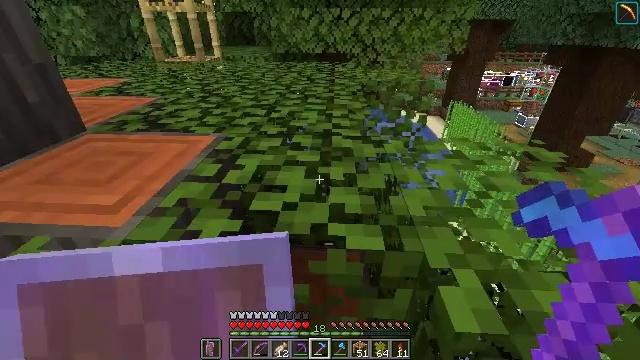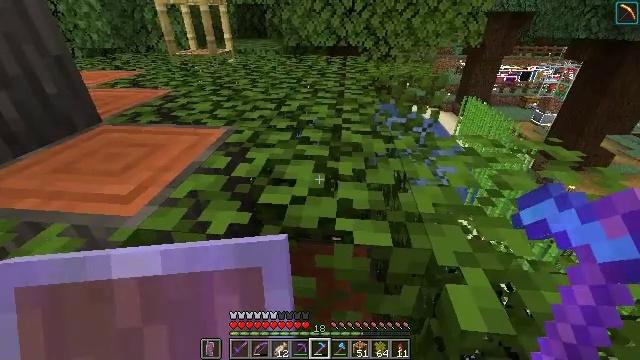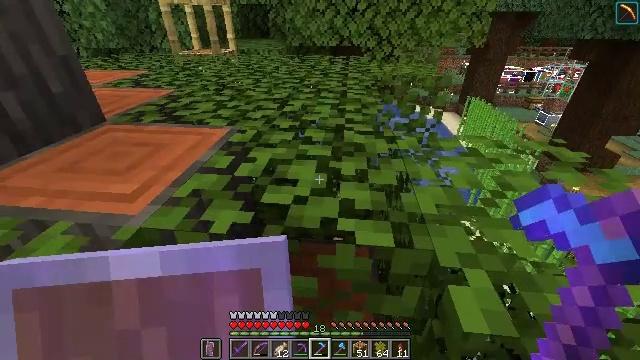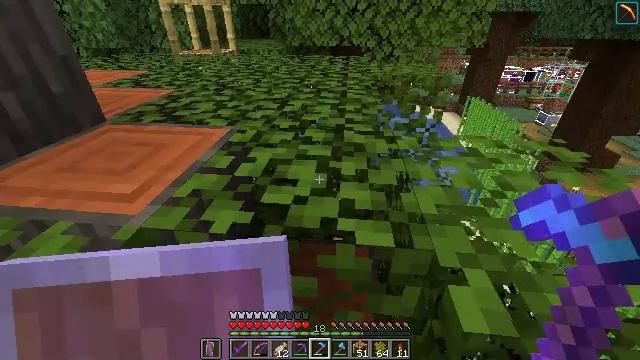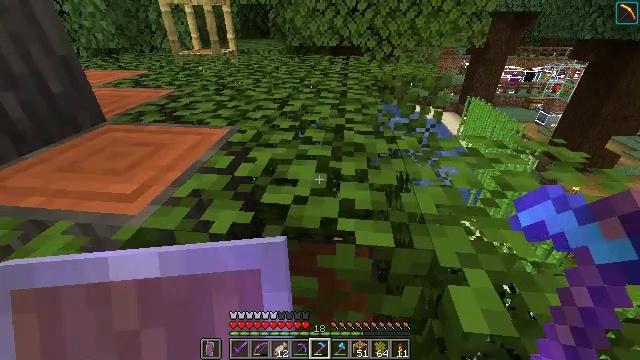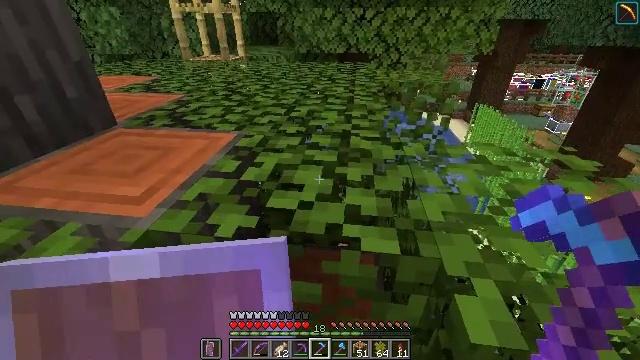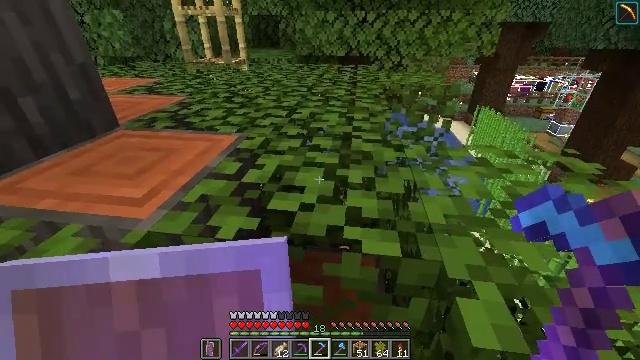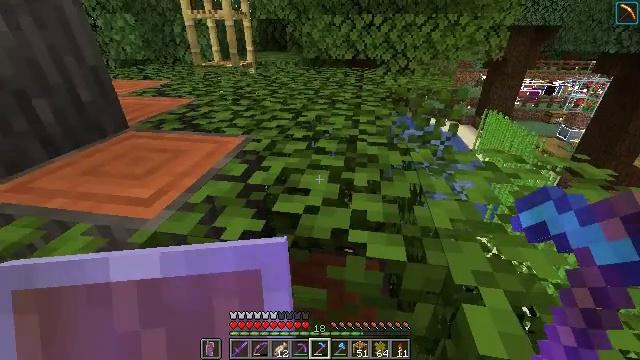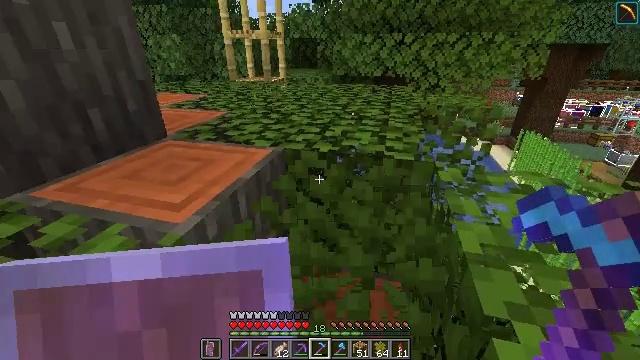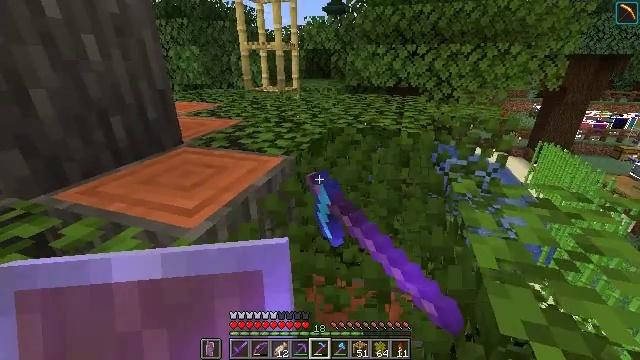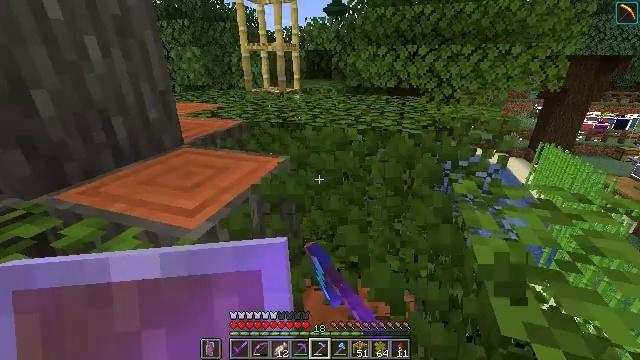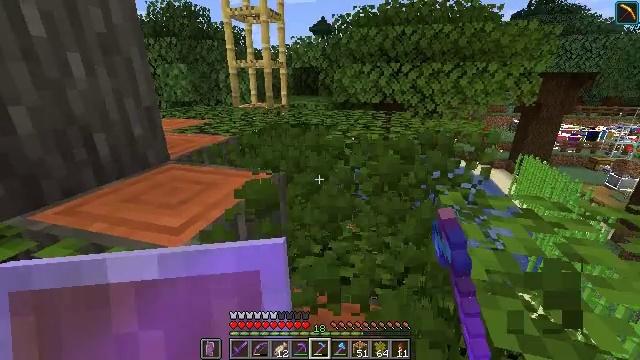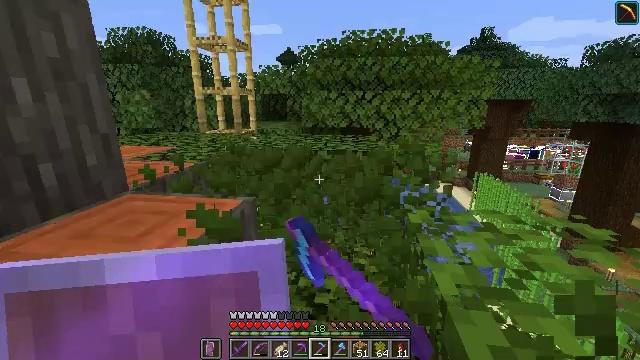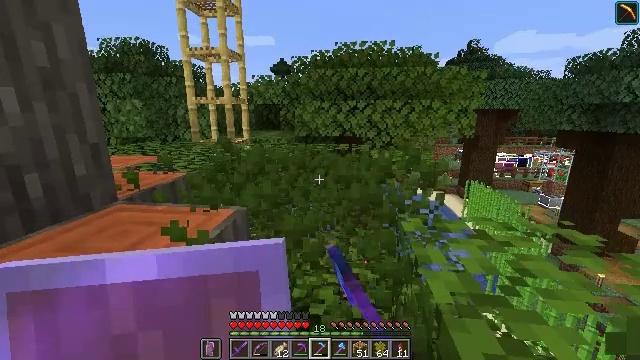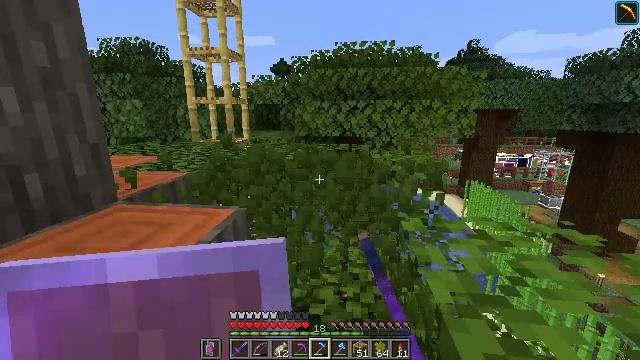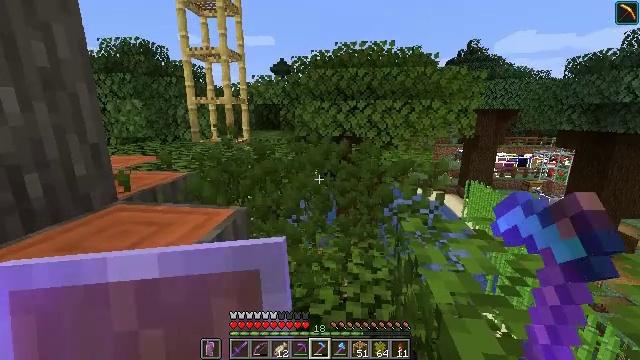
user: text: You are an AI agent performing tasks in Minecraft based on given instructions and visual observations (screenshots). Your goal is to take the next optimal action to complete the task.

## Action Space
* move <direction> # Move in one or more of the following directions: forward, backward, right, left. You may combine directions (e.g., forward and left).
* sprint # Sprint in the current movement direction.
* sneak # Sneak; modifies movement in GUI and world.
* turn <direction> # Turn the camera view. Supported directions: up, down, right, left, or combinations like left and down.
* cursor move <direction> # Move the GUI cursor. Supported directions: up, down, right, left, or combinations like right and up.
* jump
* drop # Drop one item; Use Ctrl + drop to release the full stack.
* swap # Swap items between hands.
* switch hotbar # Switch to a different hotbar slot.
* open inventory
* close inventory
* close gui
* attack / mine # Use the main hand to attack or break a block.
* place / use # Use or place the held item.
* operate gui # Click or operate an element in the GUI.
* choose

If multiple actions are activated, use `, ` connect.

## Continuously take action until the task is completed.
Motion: motion action
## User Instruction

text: Trim the tree by mining the acacia leaves.
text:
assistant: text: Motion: turn left and down
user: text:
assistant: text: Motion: no_op
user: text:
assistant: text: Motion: no_op
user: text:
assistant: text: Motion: no_op
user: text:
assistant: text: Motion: turn left and up
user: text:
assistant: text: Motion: no_op
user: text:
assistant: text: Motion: turn left
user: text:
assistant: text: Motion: turn left and up, attack / mine
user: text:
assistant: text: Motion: turn left and up, attack / mine
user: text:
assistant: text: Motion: attack / mine
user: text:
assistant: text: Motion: turn right and up, attack / mine
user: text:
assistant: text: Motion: turn right and up, attack / mine
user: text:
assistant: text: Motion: turn right and up, attack / mine
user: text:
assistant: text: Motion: attack / mine
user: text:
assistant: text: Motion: attack / mine
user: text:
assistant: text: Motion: turn right, attack / mine
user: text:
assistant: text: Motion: turn right, attack / mine
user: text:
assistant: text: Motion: move forward, attack / mine
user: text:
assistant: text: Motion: move forward, attack / mine
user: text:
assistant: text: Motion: move forward
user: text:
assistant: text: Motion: move forward
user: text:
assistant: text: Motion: move forward
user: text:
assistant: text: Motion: move forward
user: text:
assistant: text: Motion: move forward
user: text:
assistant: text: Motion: move forward, turn left
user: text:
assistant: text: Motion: turn left
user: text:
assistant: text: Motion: no_op
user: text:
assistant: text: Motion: no_op
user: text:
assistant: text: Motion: turn left
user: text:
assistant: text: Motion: turn left